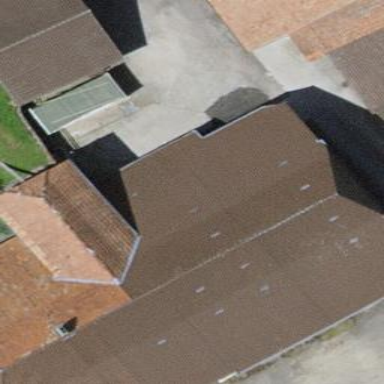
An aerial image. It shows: Farm building.